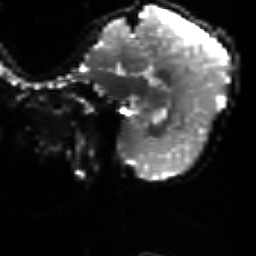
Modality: sbref
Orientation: sagittal
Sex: female
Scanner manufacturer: siemens
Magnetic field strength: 3 T
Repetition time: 5 s
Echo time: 0.071 s